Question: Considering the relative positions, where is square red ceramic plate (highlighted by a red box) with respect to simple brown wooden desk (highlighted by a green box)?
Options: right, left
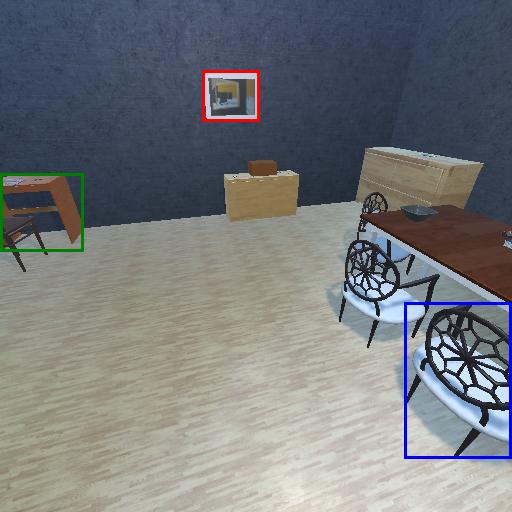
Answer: right